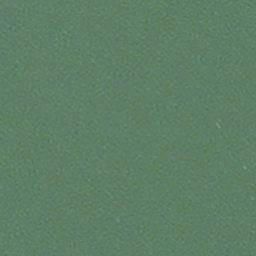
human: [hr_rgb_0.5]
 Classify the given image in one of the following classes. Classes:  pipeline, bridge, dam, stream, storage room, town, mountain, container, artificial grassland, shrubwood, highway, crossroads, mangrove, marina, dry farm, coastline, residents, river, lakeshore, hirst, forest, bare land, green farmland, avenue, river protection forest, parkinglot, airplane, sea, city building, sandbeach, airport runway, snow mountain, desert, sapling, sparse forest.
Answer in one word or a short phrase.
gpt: sea